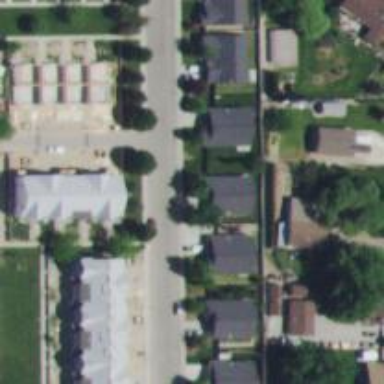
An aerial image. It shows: Alley classified as service road.